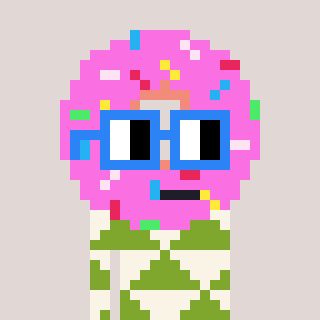
a pixel art character with square blue glasses, a doughnut-shaped head and a slimegreen-colored body on a warm background